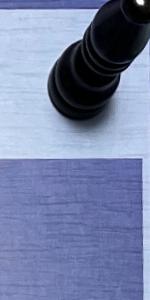
Label: Empty